Field crop: maize
Growth stage: 1
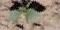
Species: datura